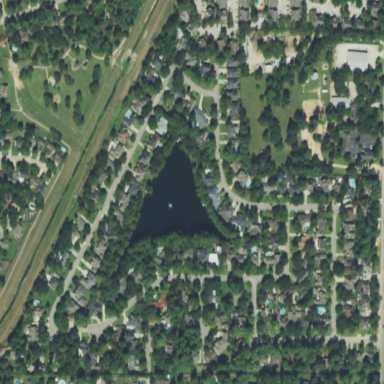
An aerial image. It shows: Residential area within neighborhood.